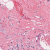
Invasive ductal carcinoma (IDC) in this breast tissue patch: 0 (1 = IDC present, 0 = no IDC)